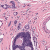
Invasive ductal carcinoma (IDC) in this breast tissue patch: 0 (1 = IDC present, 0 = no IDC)